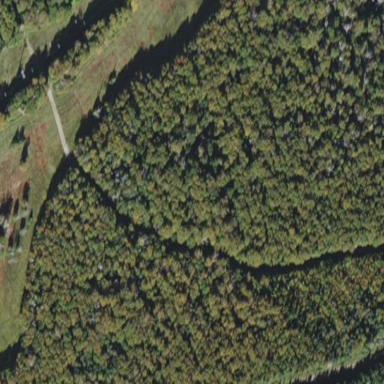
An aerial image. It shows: Lush woodland area covered with trees.